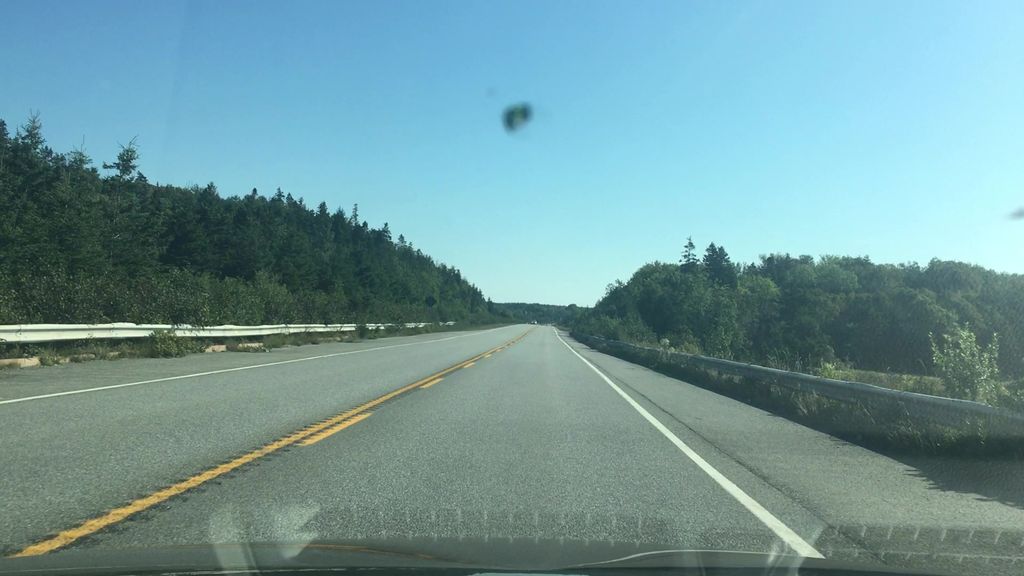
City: halifax